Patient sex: M
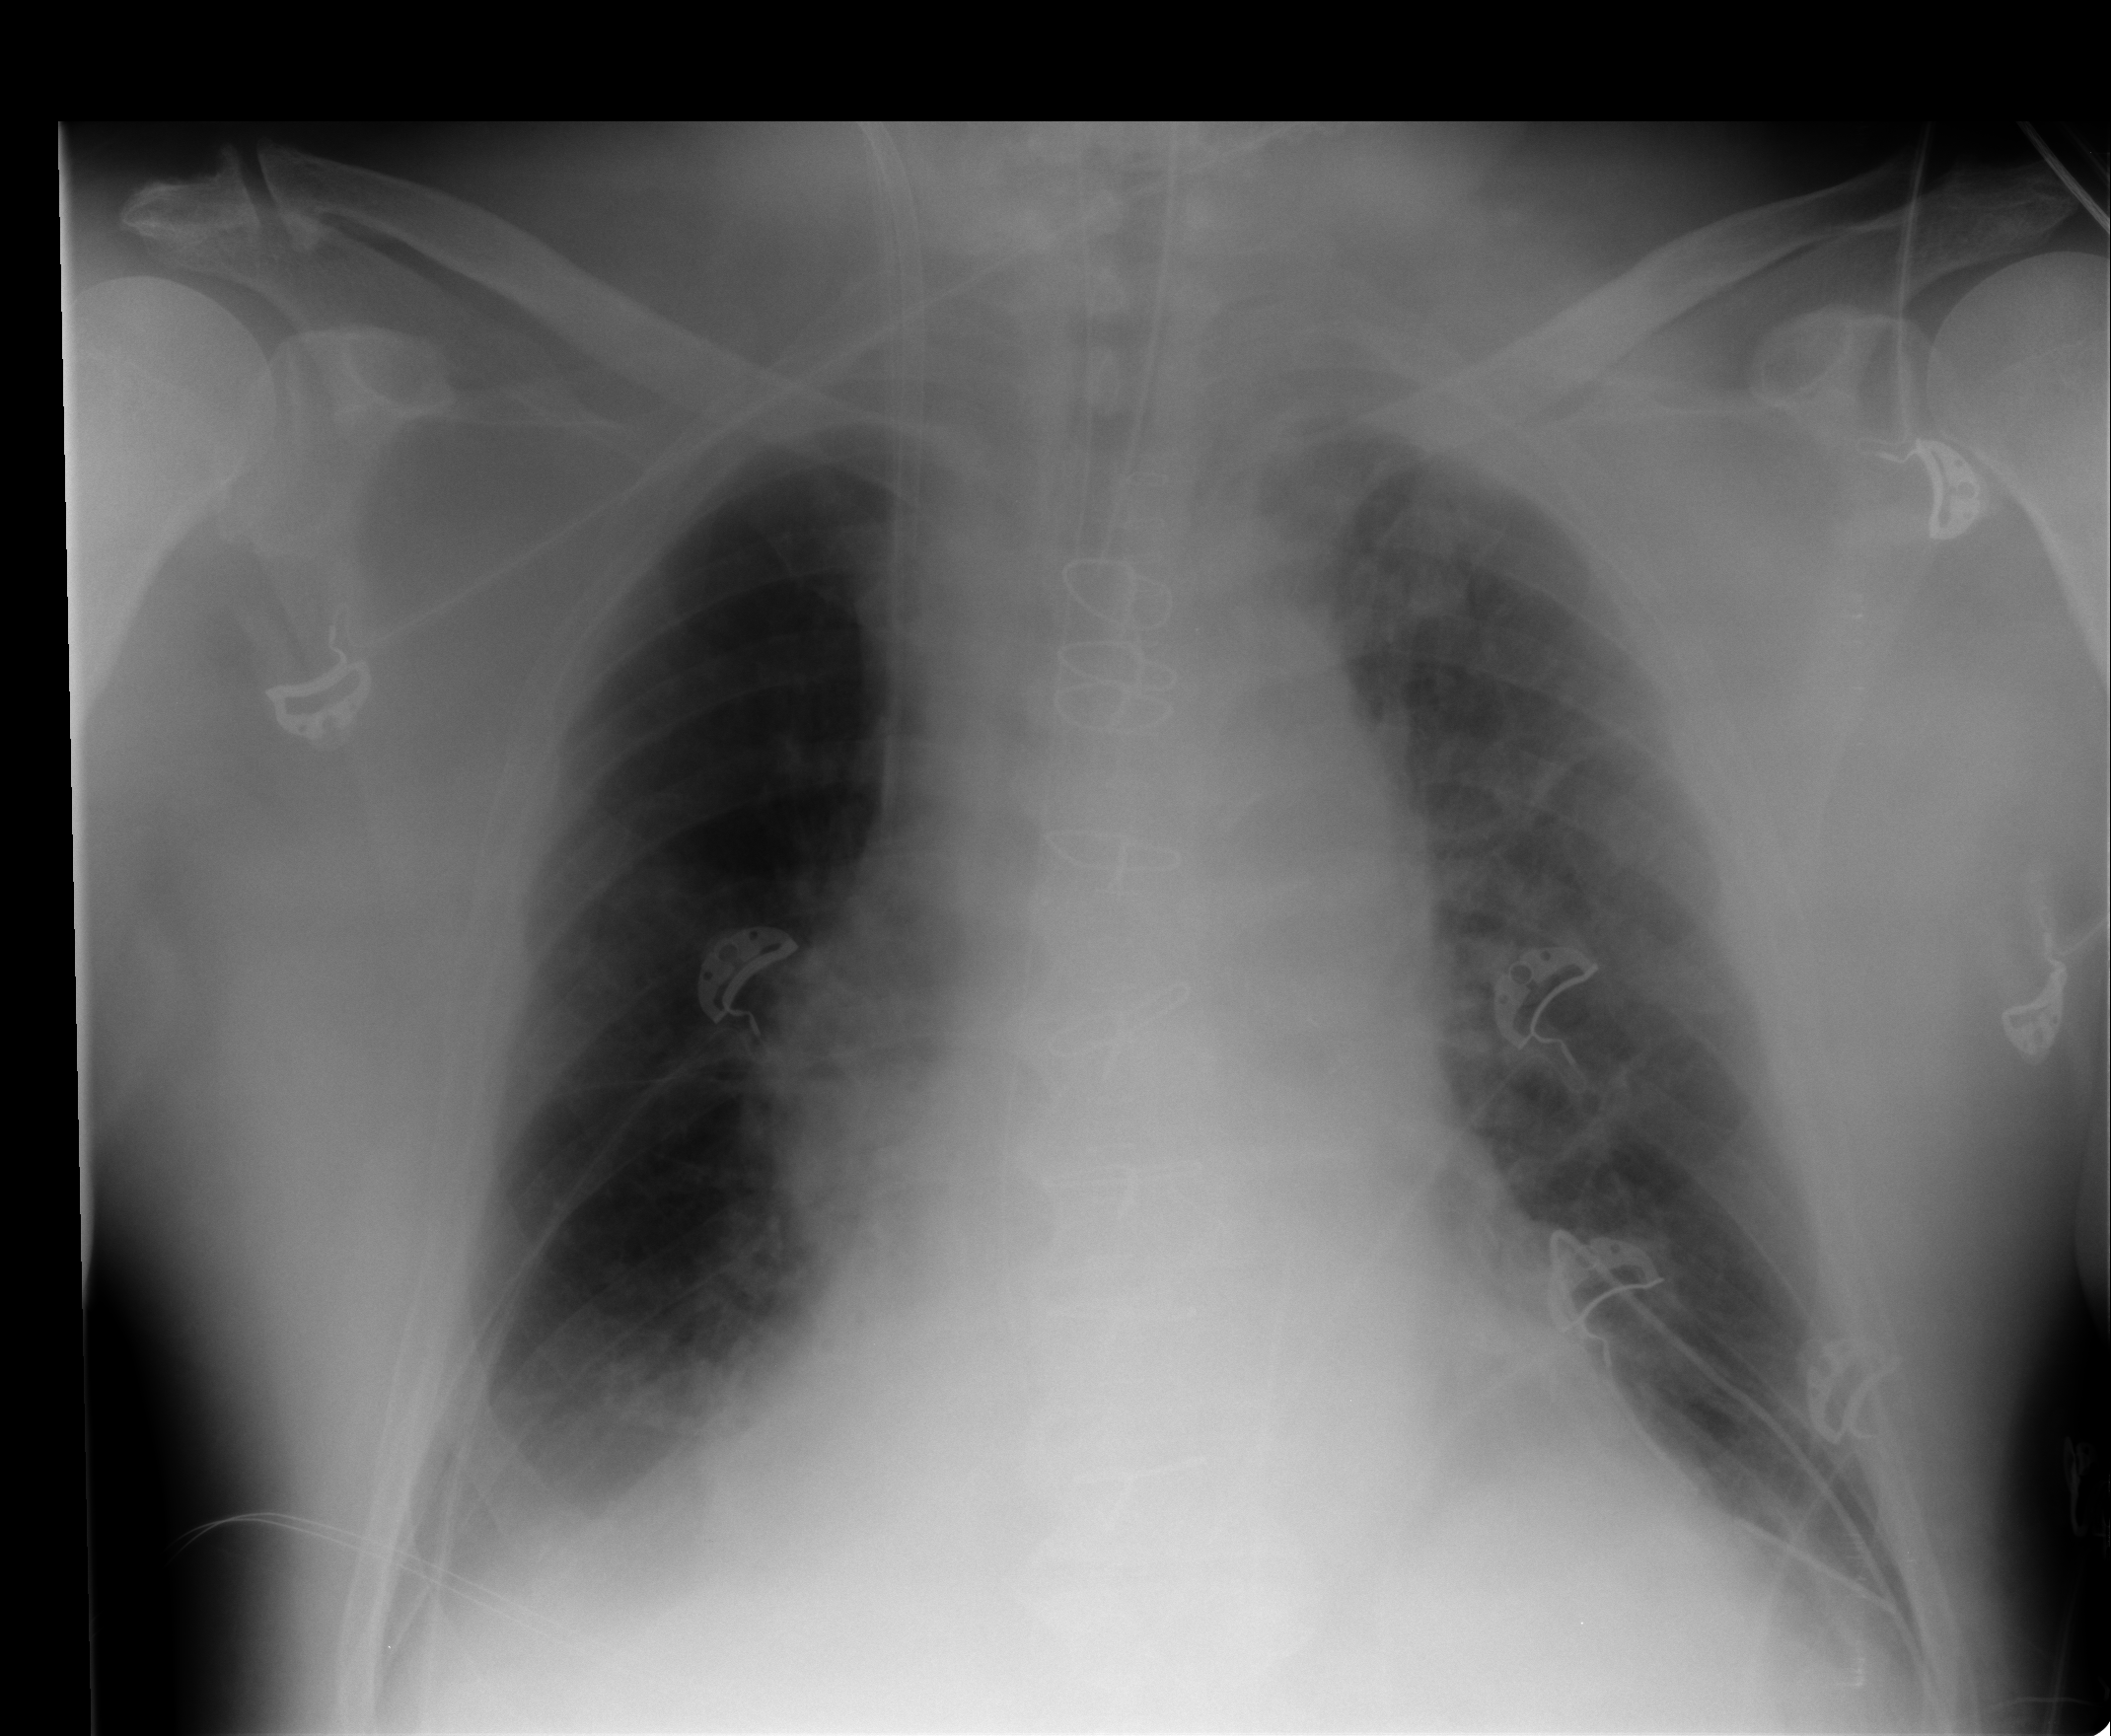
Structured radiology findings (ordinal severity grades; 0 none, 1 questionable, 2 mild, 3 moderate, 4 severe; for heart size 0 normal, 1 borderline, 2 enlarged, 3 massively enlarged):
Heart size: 2
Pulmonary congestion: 1
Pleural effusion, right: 0
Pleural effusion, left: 0
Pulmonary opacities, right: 0
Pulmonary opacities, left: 0
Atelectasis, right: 1
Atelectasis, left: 0